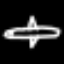
Label: airplane